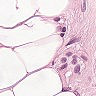
Metastatic tissue present: yes